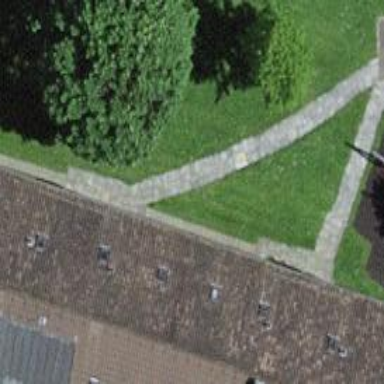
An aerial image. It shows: Footway made of paving stones.